Question: I'm using a "homemade" php calendar in my site's right sidebar. The site's body is a fixed 1000px. When a day on the calendar with an event scheduled is hovered over, a div shows up that gives details on that event. Here's a visual representation:

The problem here is that the event box usually exceeds the boundaries of the body. On smaller monitors, the box extends past the right side of the screen and cannot be read. I tried having it fall to the left instead of the right, but this covers the main text area and looks odd. Is there anything I can do to make the box fall to the right, but if required (viewed on a smaller screen), be pushed to the left? Similar to a float, I guess.
Thanks.
: Sorry, I forgot to mention the way I'm making the boxes show up. It's entirely CSS-driven. The containing element is positioned relatively, and the boxes are absolutely positioned. They're kept off-page (left: -9999px;) and show up upon calendar cell hover. This process seems to be snappier. Therefore, positioning the element to avoid this problem is not possible.
I don't want the box positioned to the left of the cell. I want it positioned to the right otherwise required due to a visitor's screen size.
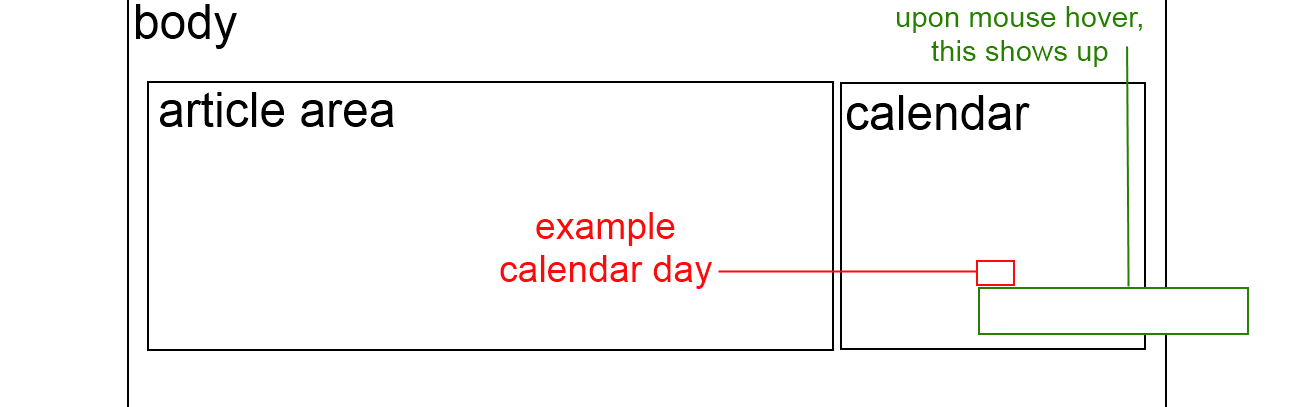
Answer: For Javascript:
1. Check for the size of the document (to find the right most pixel)..
2. Check for the right most pixel of the box
3. Subtract box.right from document.right and move box left by that amount
For CSS:
Make the position of the box absolute and 'right: -10;'